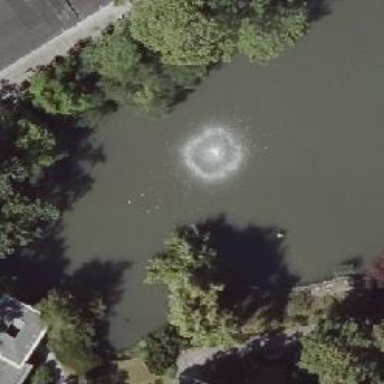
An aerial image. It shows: Fountain.